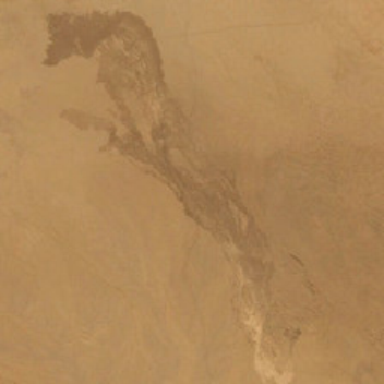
There was an animal like road in a dark yellow desert .